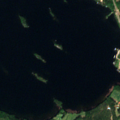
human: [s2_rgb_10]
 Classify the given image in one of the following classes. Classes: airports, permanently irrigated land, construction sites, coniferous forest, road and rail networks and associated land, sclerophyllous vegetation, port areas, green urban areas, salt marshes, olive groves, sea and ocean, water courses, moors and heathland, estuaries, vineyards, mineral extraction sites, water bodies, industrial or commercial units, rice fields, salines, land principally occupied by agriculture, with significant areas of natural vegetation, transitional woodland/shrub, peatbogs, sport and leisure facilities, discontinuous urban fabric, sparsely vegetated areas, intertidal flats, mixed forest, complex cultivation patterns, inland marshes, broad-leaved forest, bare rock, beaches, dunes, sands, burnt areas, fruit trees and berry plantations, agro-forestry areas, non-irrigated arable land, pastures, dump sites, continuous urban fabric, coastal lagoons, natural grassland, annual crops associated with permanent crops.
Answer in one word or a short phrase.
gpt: discontinuous urban fabric, coniferous forest, mixed forest, water bodies